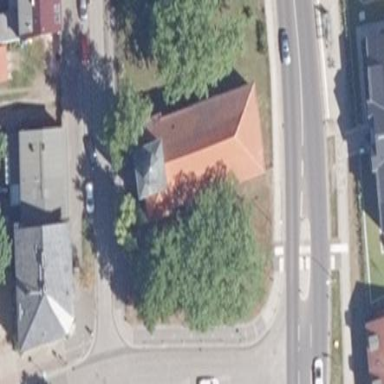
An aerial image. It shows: Building that is place of worship.